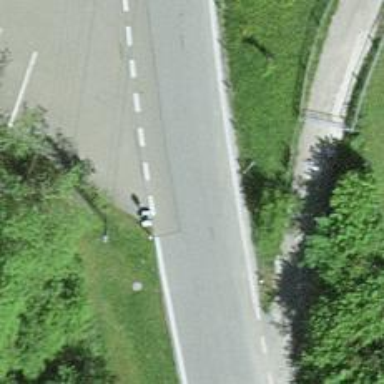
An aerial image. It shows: Tertiary road with asphalt surface.